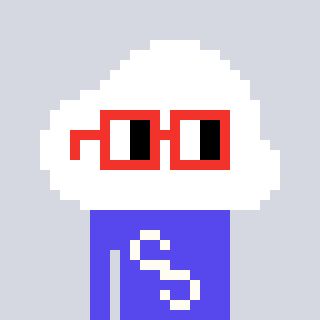
a pixel art character with square red glasses, a cloud-shaped head and a computerblue-colored body on a cool background